Question: I have the model named Artist and I want expose this model with Django Rest Framework to create an API and this data can be consumed.
I've created a class based view in artists/views.py named ArtistViewSet
'''
#CBV for rest frameworks
from rest_framework import viewsets
class ArtistViewSet(viewsets.ModelViewSet):
model = Artist
'''
I also have an url named api/ in the urls.py file (view third url named api/) which the user could access to the view above mentioned.
'''
# coding=utf-8
from django.conf.urls import patterns, include, url
from django.conf import settings
from django.contrib import admin
admin.autodiscover()
from rest_framework import routers
from artists.views import ArtistViewSet
#I create a router by default
router = routers.DefaultRouter()
#Register the model 'artists' in ArtistViewSet
router.register(r'artists', ArtistViewSet)
urlpatterns = patterns('',
(r'^grappelli/', include('grappelli.urls')), # grappelli URLS
url(r'^admin/', include(admin.site.urls)),
#Include url api/ with all urls of router
url(r'^api/', include(routers.urls)),
)
'''
When I go to my browser and type <URL> I get this message error:

What did can be happened me?
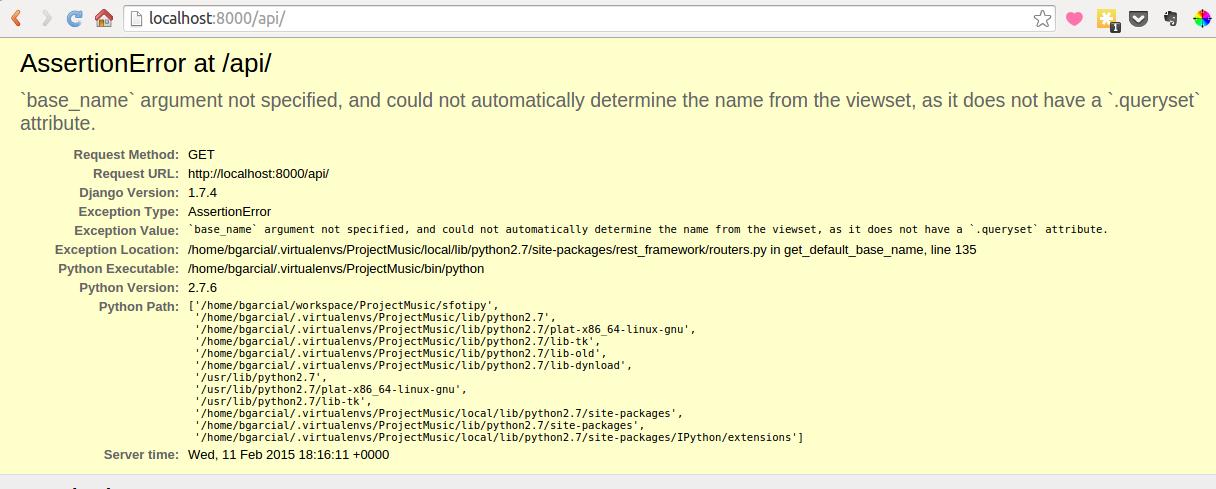
Answer: In Django REST framework 2.4+ (including 3.0+), the 'model' attribute for views has been deprecated and removed. This means that you should be defining your view as
'''
from rest_framework import viewsets
class ArtistViewSet(viewsets.ModelViewSet):
queryset = Artist.objects.all()
'''
Which should give you the result you are expecting. Now, you asked in the comments
> I cannot understand the role of base_name. I mean, this base name is the url that I've created? My viewset 'ArtistViewSet' does not have a 'queryset' attribute, due to this, according to documentation, it's necessary put the base_name argument, but i don't know how to do it.
The 'base_name' that can be optionally defined when registering a 'ViewSet' is used when naming the automatically generated routes. By default, the format is '[base]-list' and '[base]-detail', where '[base]' is the 'base_name' that can be defined. When you do not specify your own 'base_name', . As the 'queryset' method must be defined for 'ViewSet' instances, this is where the model (and later model name) is retrieved. As you did not provide the 'queryset' argument, Django REST framework triggers an error because it cannot generate a 'base_name'.
To quote from <URL>
> Note: The 'base_name' argument is used to specify the initial part of the view name pattern.
The documentation goes on to further explain exactly why you are getting the issue, even including an example, and how to fix it.